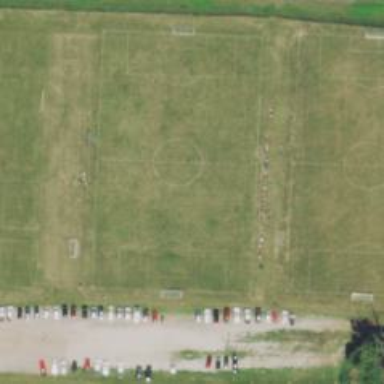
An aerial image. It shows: Soccer pitch for leisureland activities.